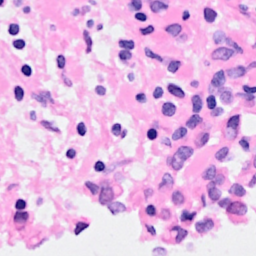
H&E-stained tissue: Breast